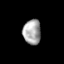
Tissue: skin
Cell type: Epithelial cells
Senescence score: 0.691
Nuclear area (px): 437
Mean DAPI intensity: 165.703